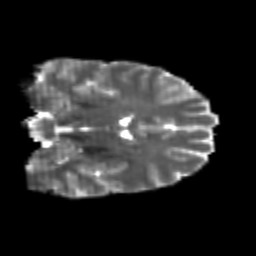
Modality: T2w
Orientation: coronal
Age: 24
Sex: male
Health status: healthy
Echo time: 0.074 s